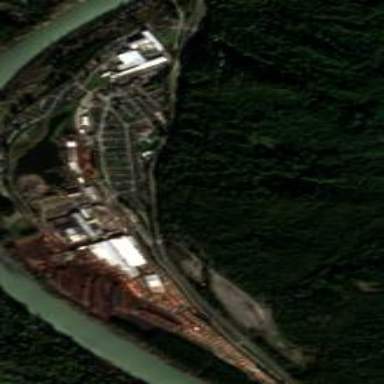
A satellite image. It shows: Industrial area that houses sawmill.